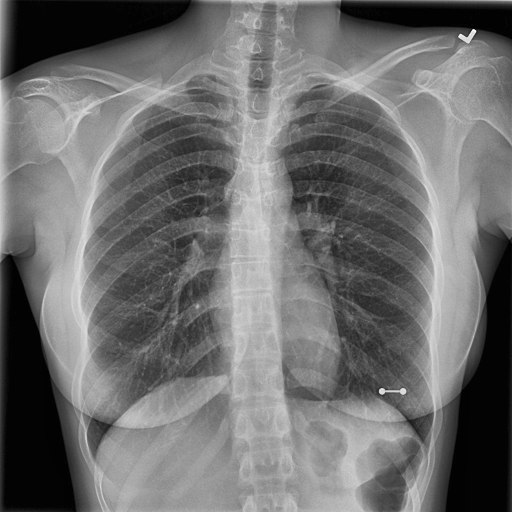
Finding: NORMAL